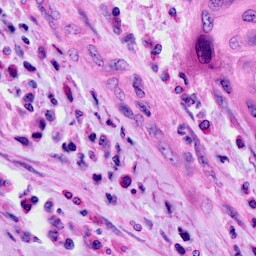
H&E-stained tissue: Cervix